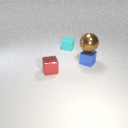
small blue metal cube in front of small cyan rubber cube